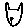
Label: cat